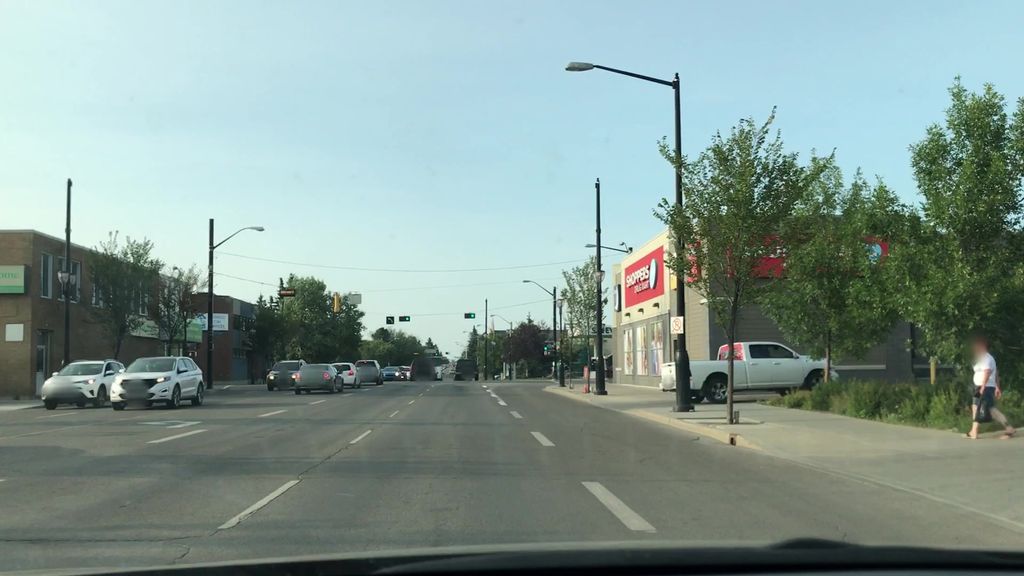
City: edmonton